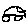
Label: car